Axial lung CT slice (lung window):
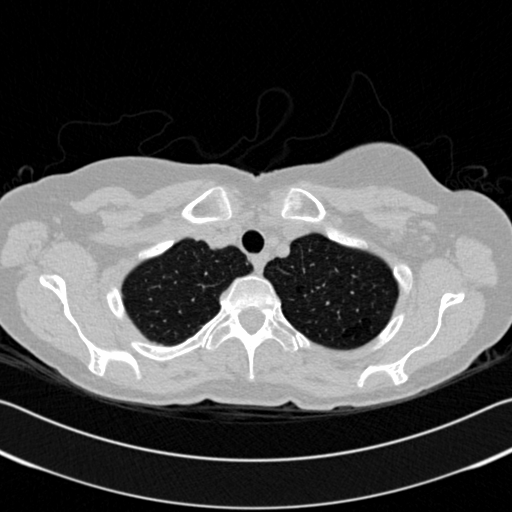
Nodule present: no